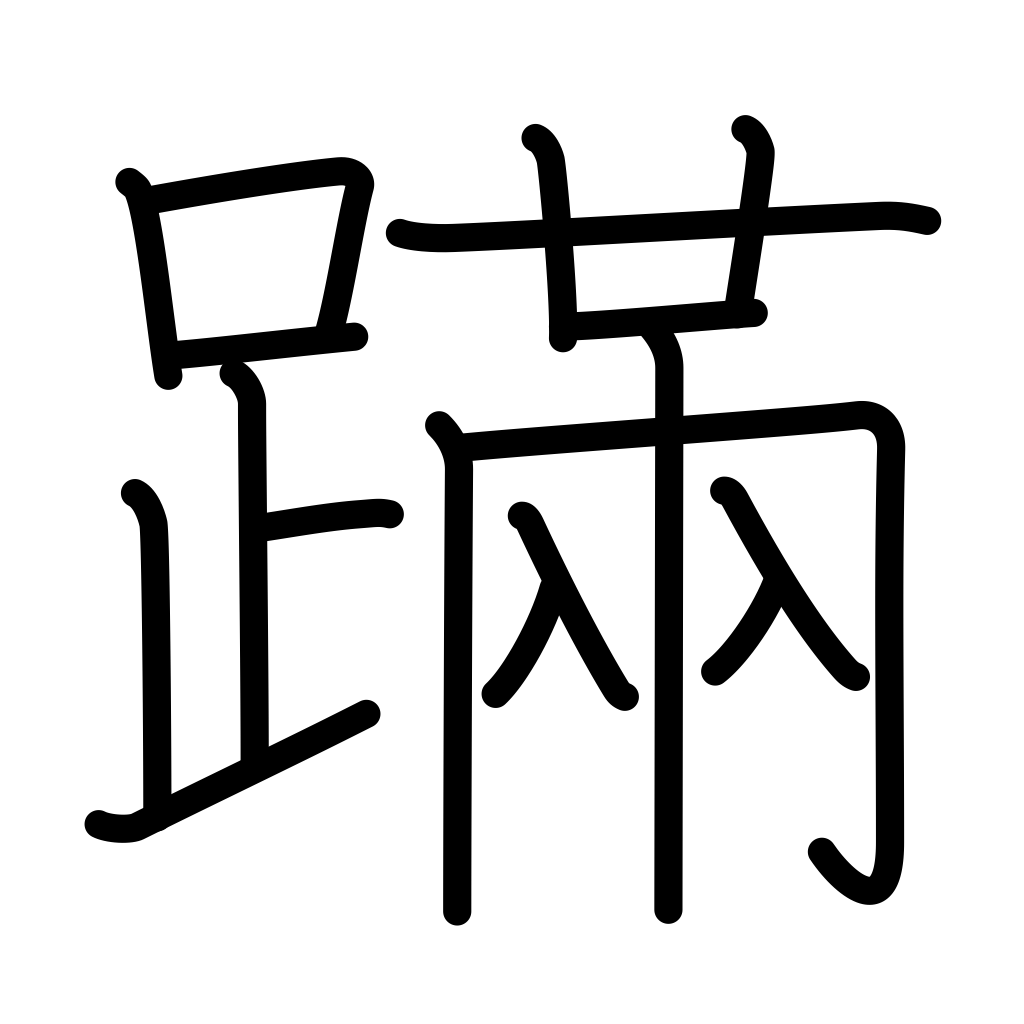
Meaning: staggering, tottering